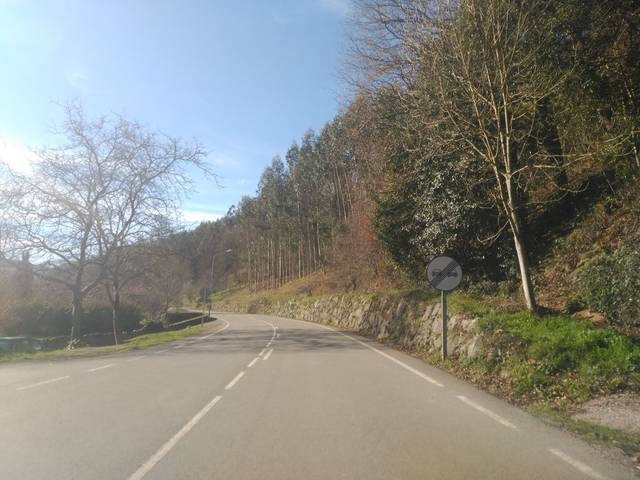
Region: Spain
Coordinates: 43.219, -4.304